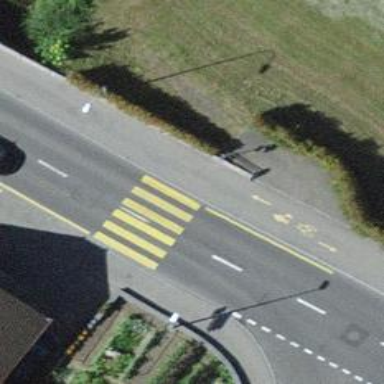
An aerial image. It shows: Uncontrolled zebra crossing on the road.